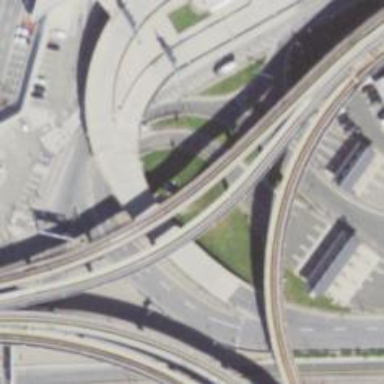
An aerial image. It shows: Tertiary link road passing over bridge.